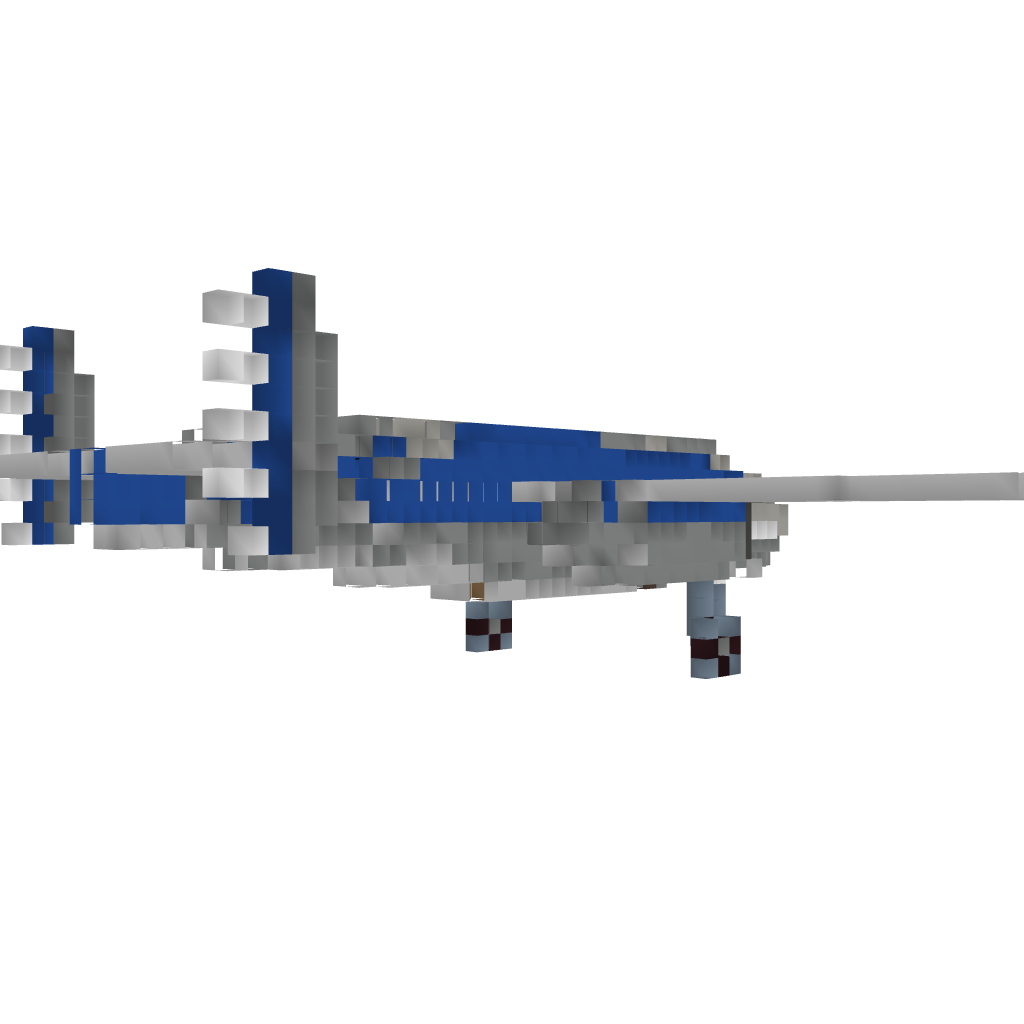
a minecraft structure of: North American B-25